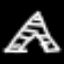
Label: The Eiffel Tower